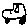
Label: car